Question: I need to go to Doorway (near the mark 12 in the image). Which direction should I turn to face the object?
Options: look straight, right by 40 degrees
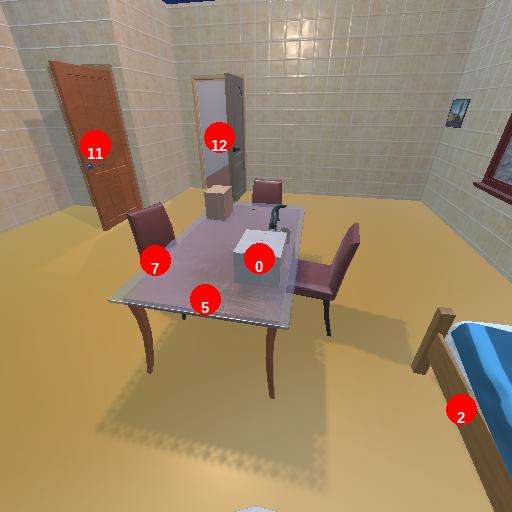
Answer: look straight